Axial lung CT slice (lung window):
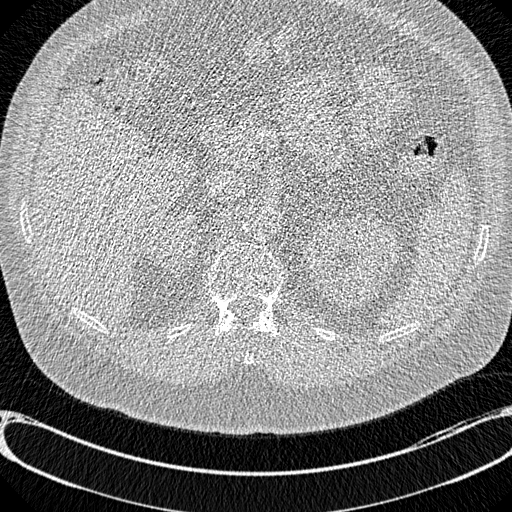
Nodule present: no